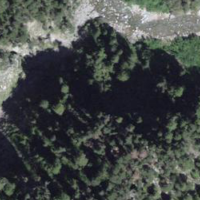
EUNIS habitat code: 45
Species observed at this site:
Cypripedium calceolus